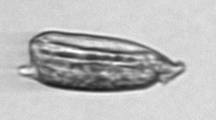
Label: Katodinium_or_Torodinium